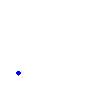
Particle: electron